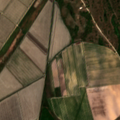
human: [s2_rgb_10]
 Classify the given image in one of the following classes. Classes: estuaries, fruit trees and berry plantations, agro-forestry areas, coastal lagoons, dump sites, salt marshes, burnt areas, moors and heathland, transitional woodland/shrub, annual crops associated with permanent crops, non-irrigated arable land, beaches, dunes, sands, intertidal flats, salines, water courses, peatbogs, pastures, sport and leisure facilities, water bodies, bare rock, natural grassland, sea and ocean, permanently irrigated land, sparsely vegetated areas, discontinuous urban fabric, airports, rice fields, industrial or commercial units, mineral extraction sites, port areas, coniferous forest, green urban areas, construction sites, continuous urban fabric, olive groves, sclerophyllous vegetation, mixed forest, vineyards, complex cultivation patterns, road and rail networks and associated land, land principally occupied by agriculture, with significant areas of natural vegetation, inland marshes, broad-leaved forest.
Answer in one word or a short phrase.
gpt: permanently irrigated land, rice fields, pastures, agro-forestry areas, natural grassland